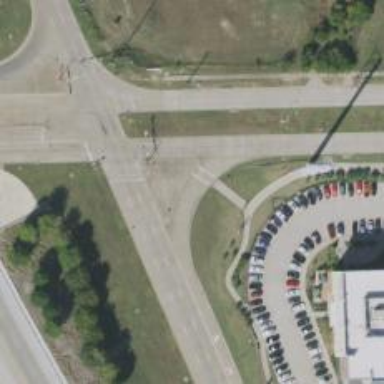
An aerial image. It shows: Secondary link road.